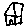
Label: house